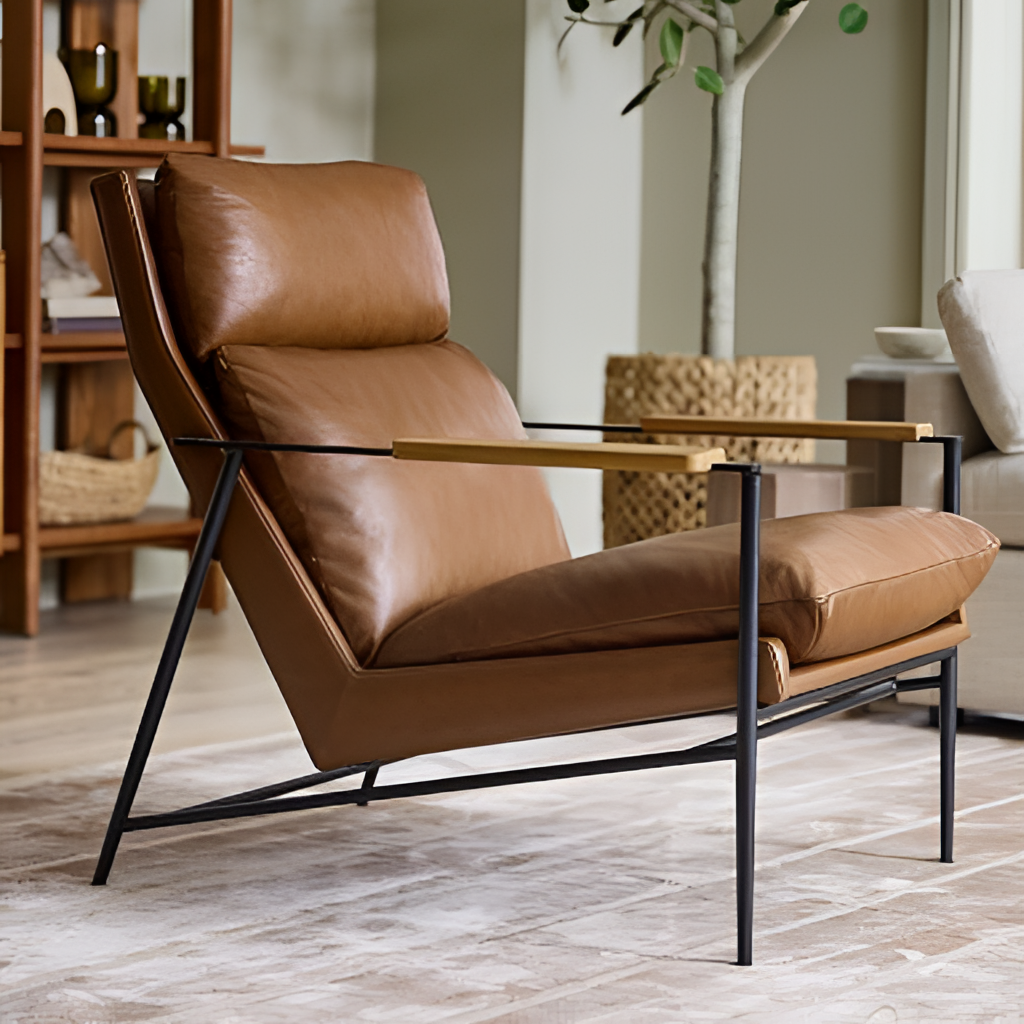
living room, leather armchair, beige paint wallpaper, with solid pattern, contemporary, beige wood flooring, with plank pattern